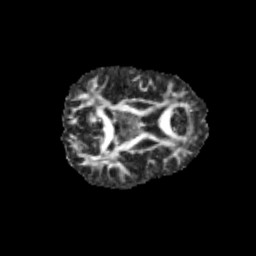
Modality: FA
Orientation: axial
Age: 12
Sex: female
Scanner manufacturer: siemens
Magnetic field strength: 3 T
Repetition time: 3.8 s
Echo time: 0.07 s